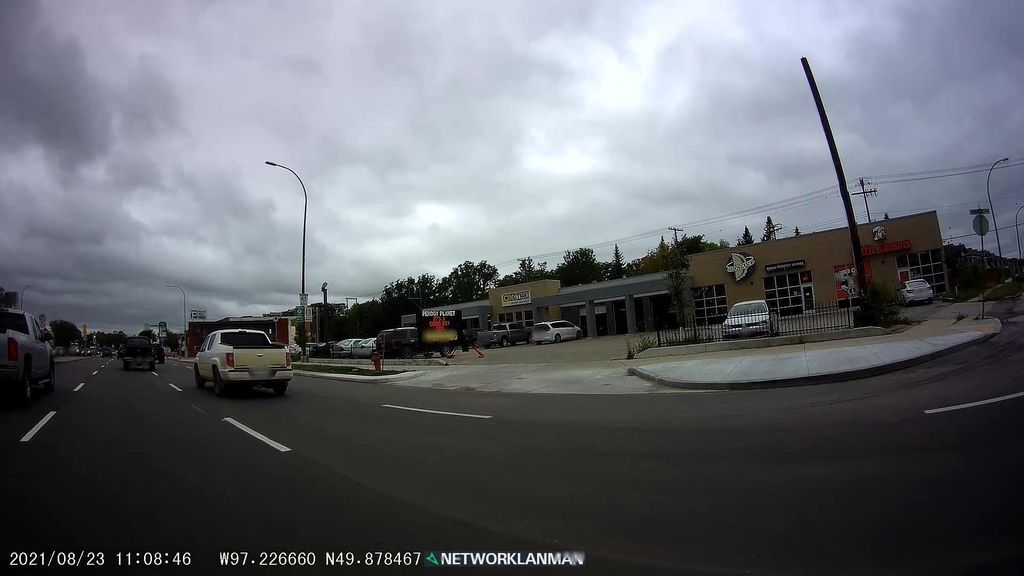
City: winnipeg